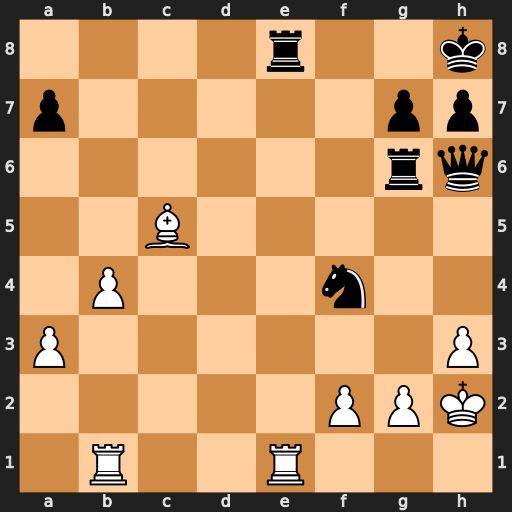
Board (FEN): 4r2k/p5pp/6rq/2B5/1P3n2/P6P/5PPK/1R2R3
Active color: w
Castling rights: -
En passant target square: -
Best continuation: Rxe8#